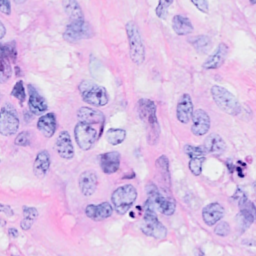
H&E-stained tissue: Breast